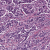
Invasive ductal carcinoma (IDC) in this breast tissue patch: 1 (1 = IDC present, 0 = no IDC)